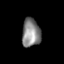
Tissue: skin
Cell type: Epithelial cells
Senescence score: 0.2158
Nuclear area (px): 510
Mean DAPI intensity: 134.798